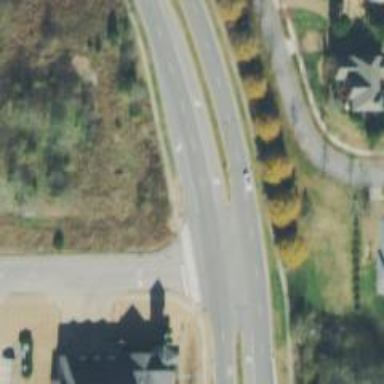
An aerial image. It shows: Secondary road.